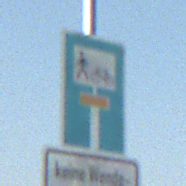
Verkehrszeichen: SackgasseRadverkehrFussgaengerDurchlaessig
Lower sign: HinweisGeaenderteVorfahrtVerkehrsfuehrungVerkehrsregelung3
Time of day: MorningAfternoon
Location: Outdoor (Special)
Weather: Clear
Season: NotSpecified
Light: Natural